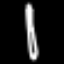
Label: pencil